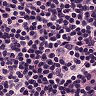
Metastatic tissue present: no